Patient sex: M
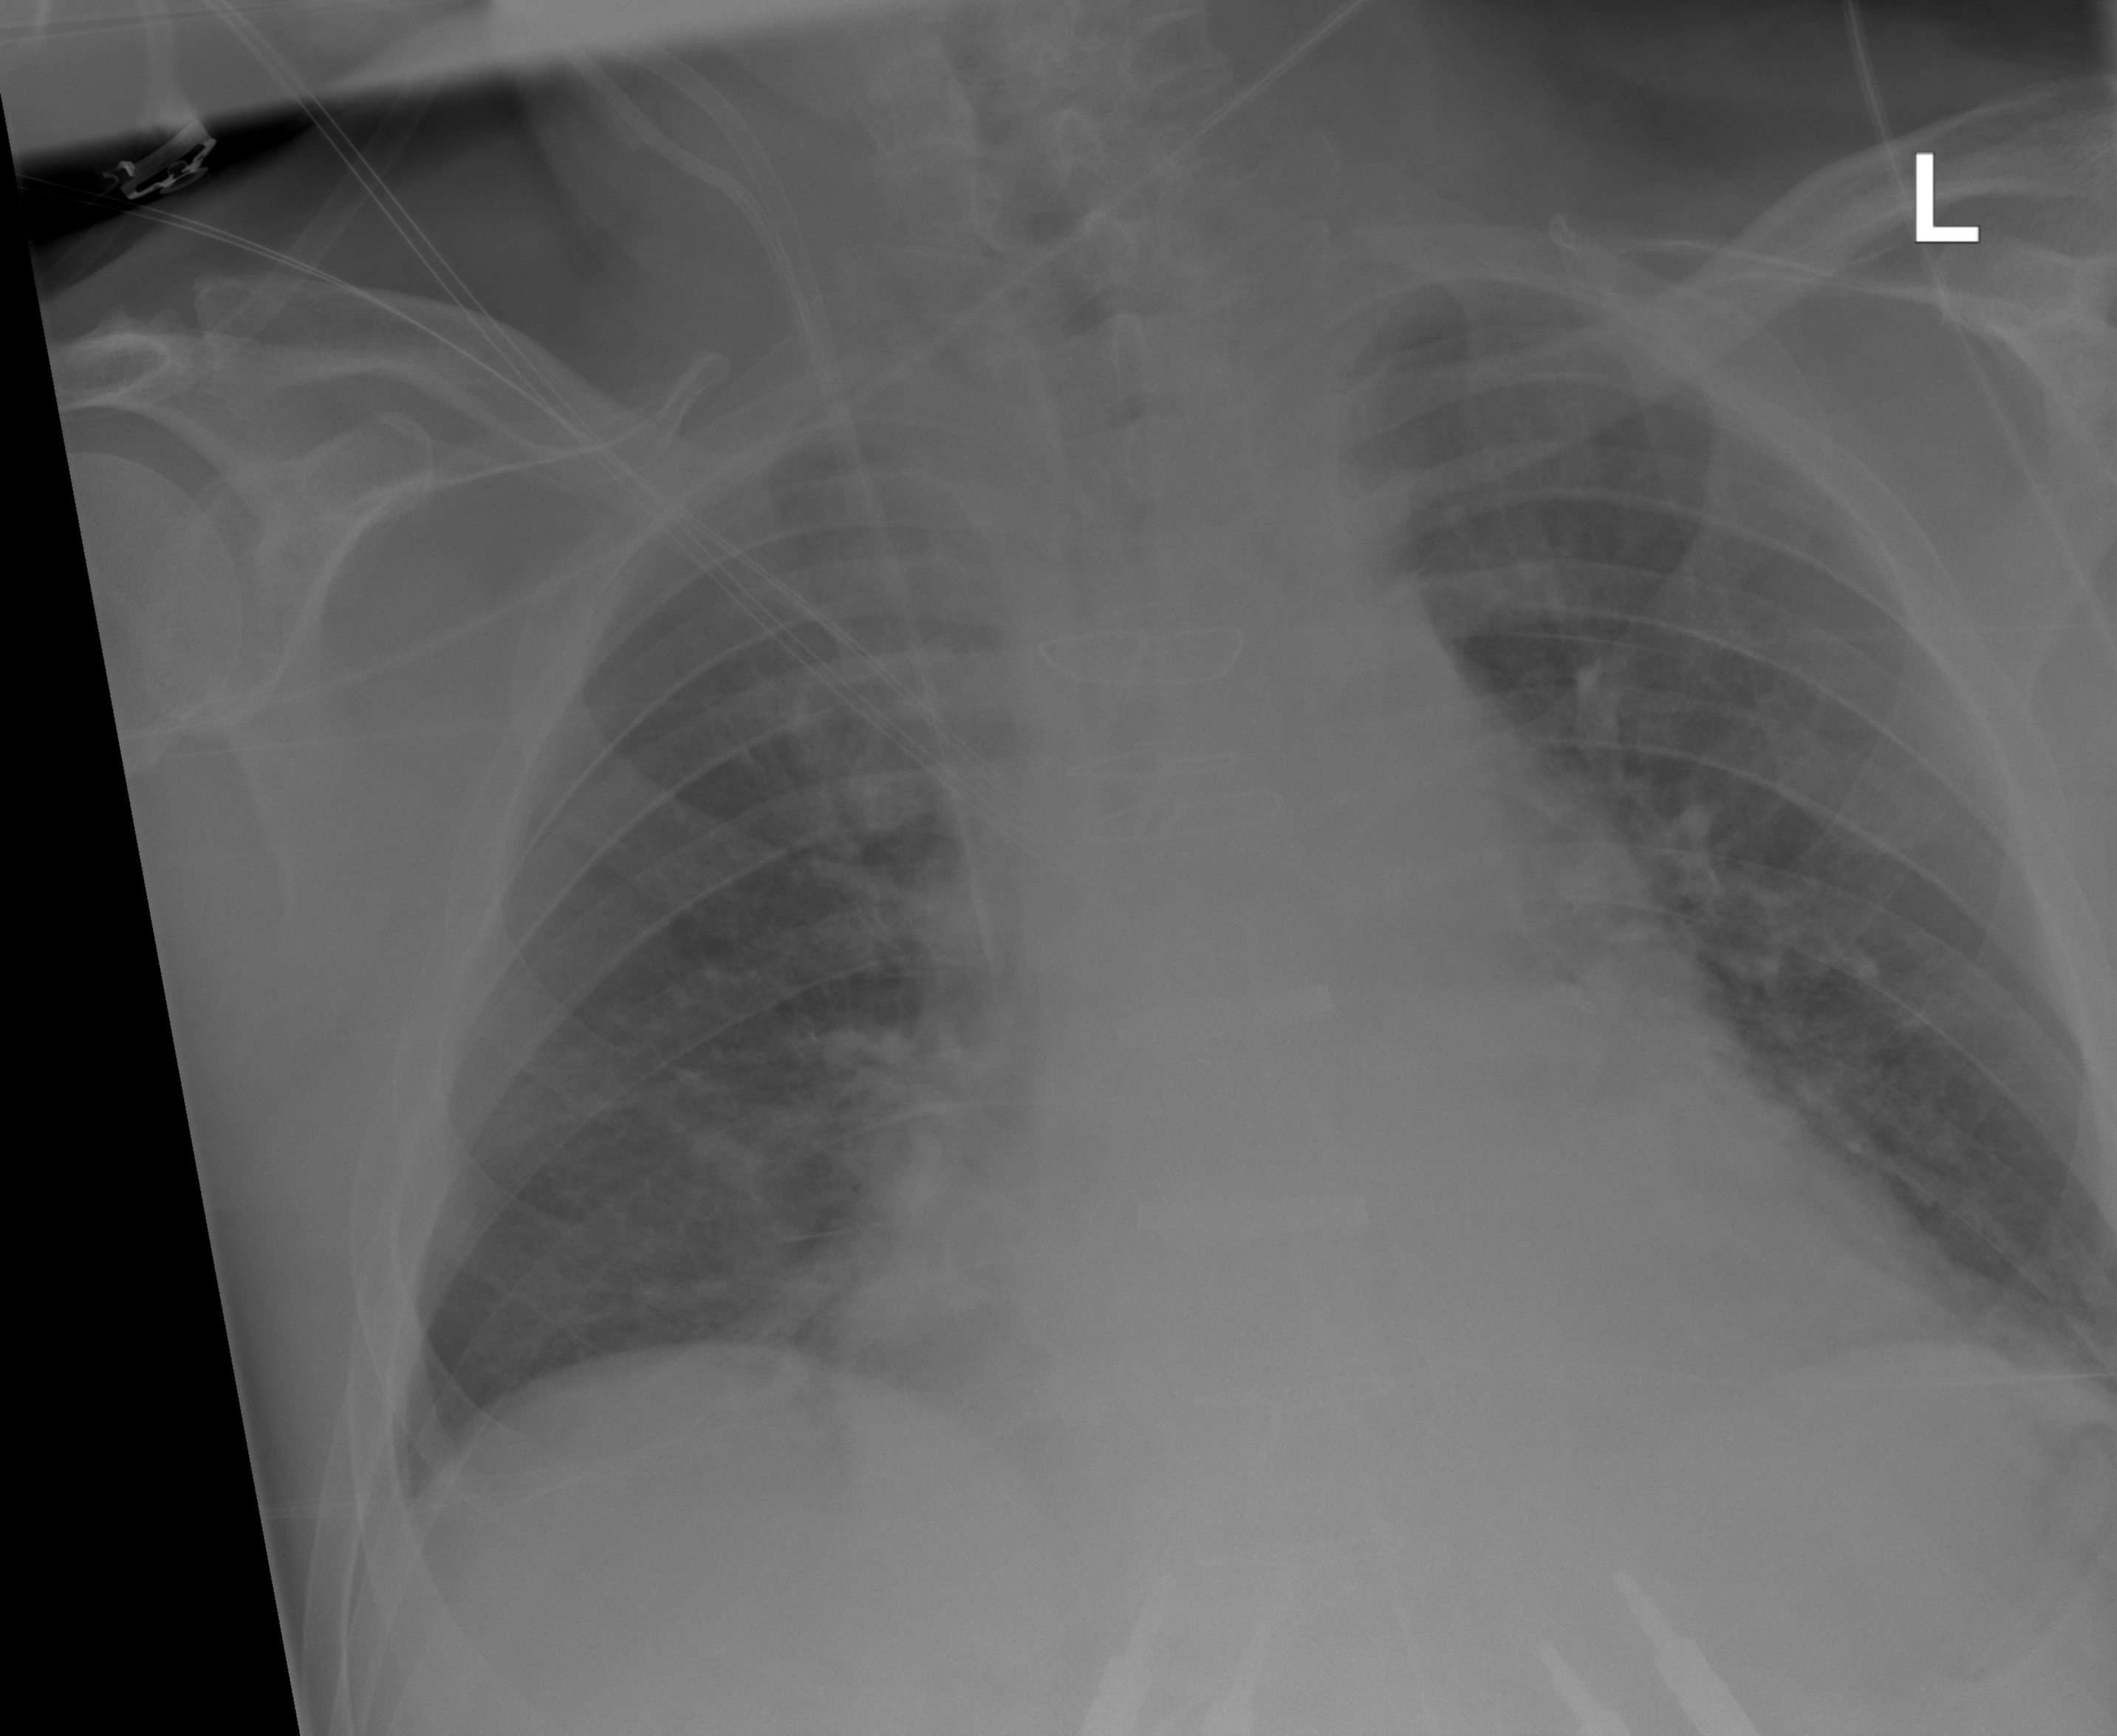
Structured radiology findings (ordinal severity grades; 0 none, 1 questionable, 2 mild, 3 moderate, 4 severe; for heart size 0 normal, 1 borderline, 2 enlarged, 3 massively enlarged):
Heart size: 1
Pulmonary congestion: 1
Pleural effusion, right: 0
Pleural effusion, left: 0
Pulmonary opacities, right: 2
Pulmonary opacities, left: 2
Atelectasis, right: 2
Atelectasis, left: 1